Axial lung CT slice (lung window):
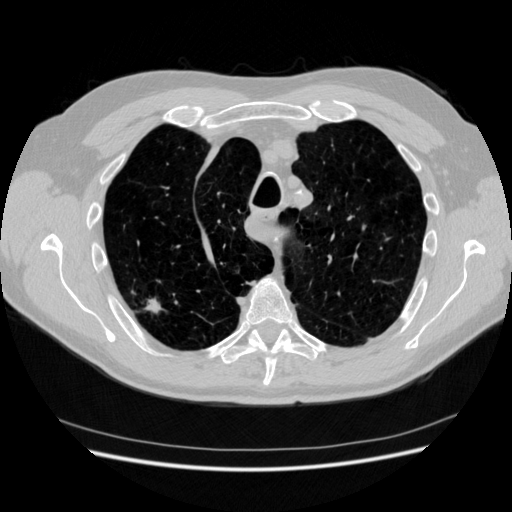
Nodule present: yes
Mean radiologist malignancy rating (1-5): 4.75